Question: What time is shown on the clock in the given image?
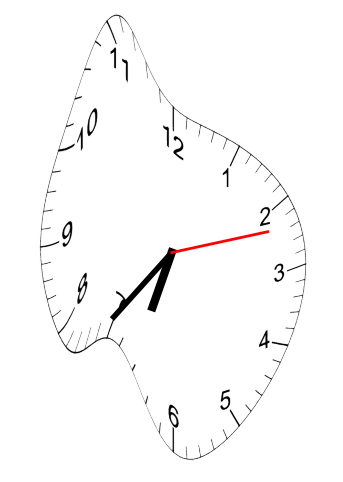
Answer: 06:36:12